Field crop: maize
Growth stage: 2
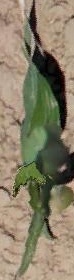
Species: maize